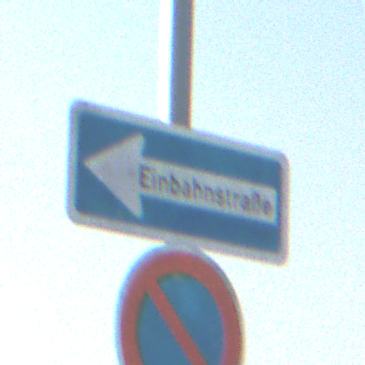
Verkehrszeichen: EinbahnstrasseLinksweisend
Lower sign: EingeschraenktesHalteverbot
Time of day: MorningAfternoon
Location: Outdoor (Special)
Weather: Clear
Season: NotSpecified
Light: Natural